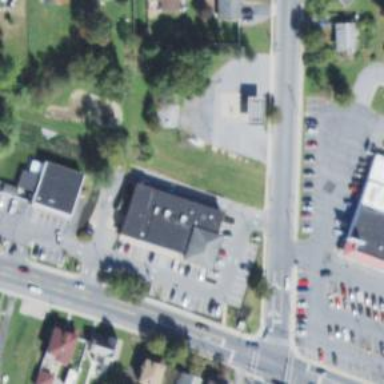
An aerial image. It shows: Pharmacy providing healthcare services.